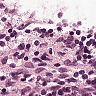
Metastatic tissue present: no